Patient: sex M, age 45
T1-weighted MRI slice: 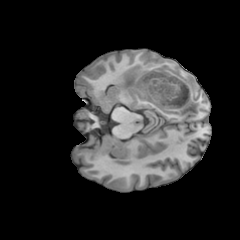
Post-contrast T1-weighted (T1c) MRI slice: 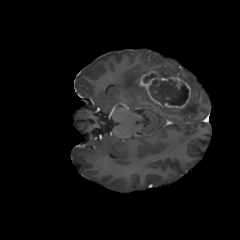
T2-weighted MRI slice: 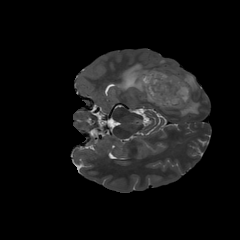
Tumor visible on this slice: yes
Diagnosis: Glioblastoma, IDH-wildtype
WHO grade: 4